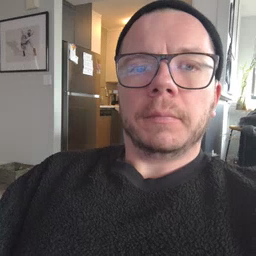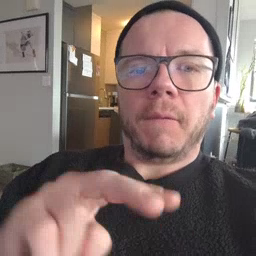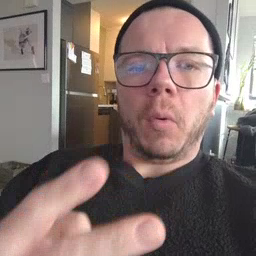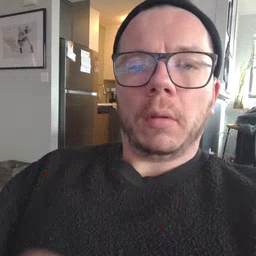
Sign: fall